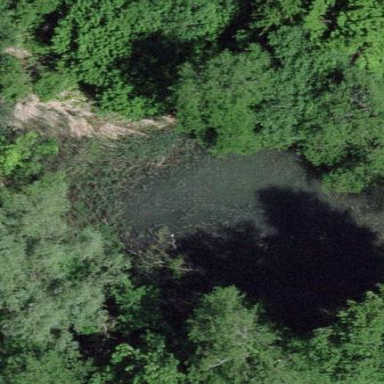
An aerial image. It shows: Serene pond surrounded by nature.